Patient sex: M
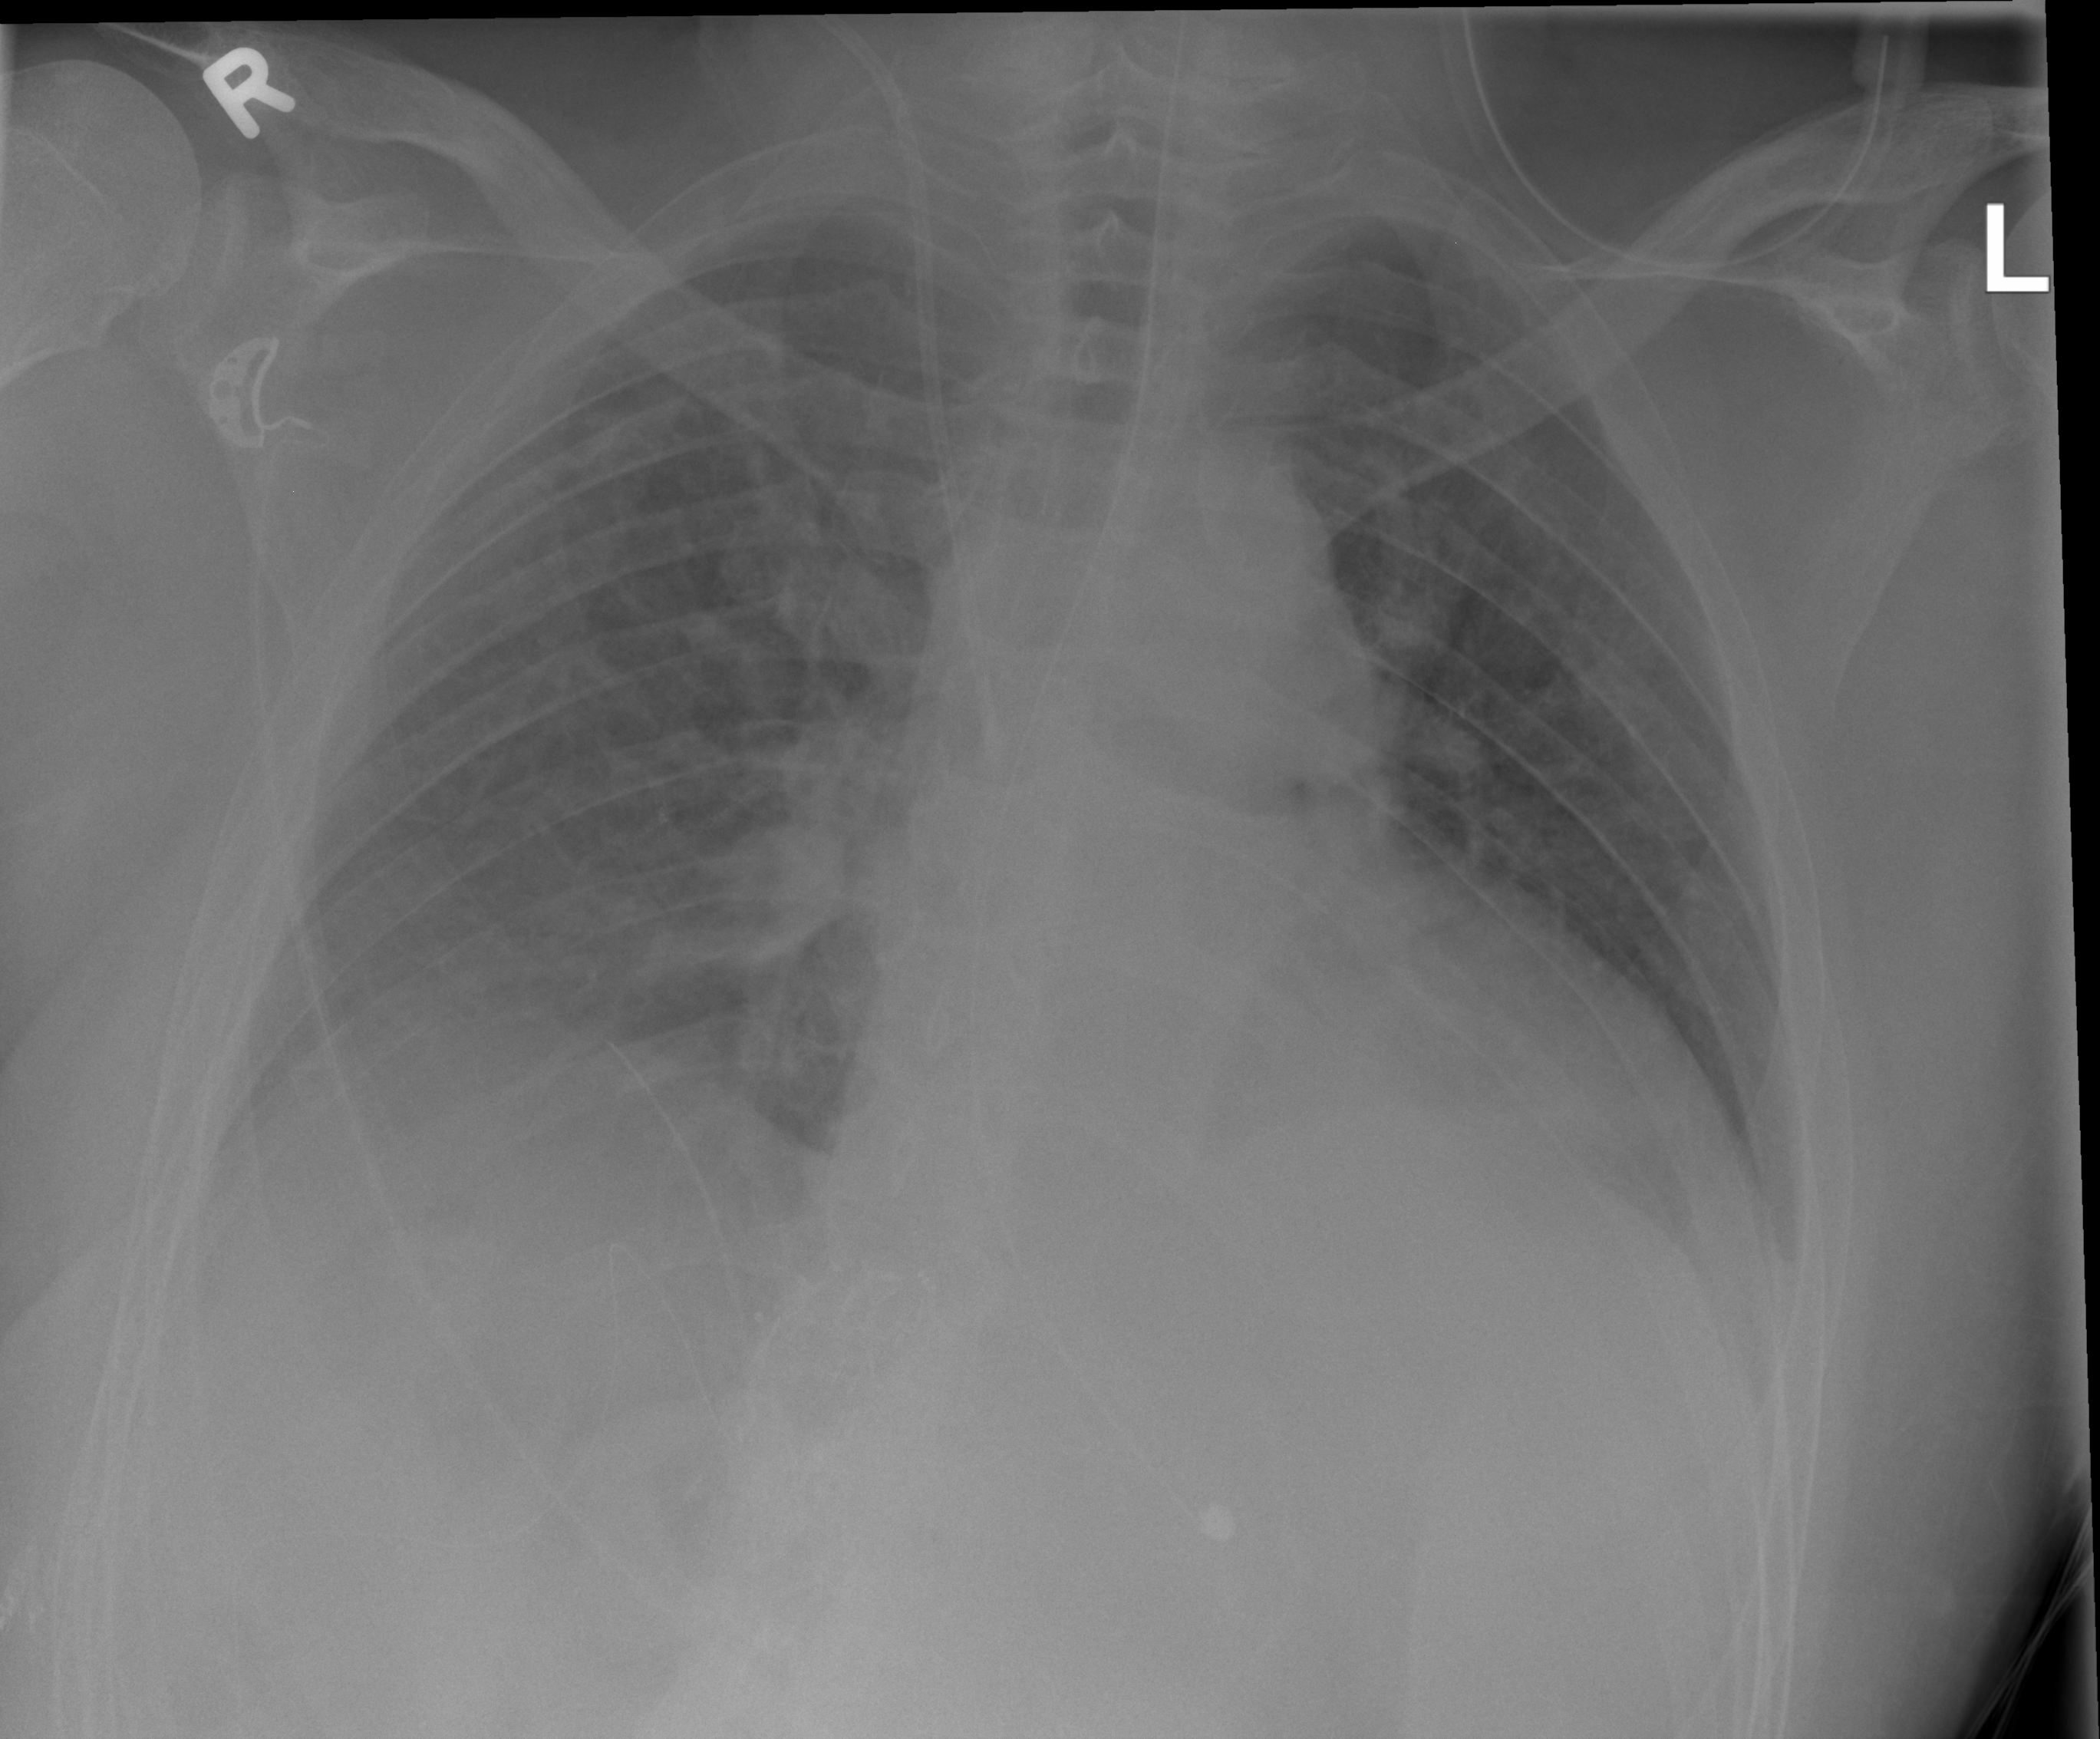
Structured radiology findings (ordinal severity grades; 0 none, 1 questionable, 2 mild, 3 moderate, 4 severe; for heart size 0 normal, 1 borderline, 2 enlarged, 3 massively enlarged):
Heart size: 2
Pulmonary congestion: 0
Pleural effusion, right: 2
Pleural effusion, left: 0
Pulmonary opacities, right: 1
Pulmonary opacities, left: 1
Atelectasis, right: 2
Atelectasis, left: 0